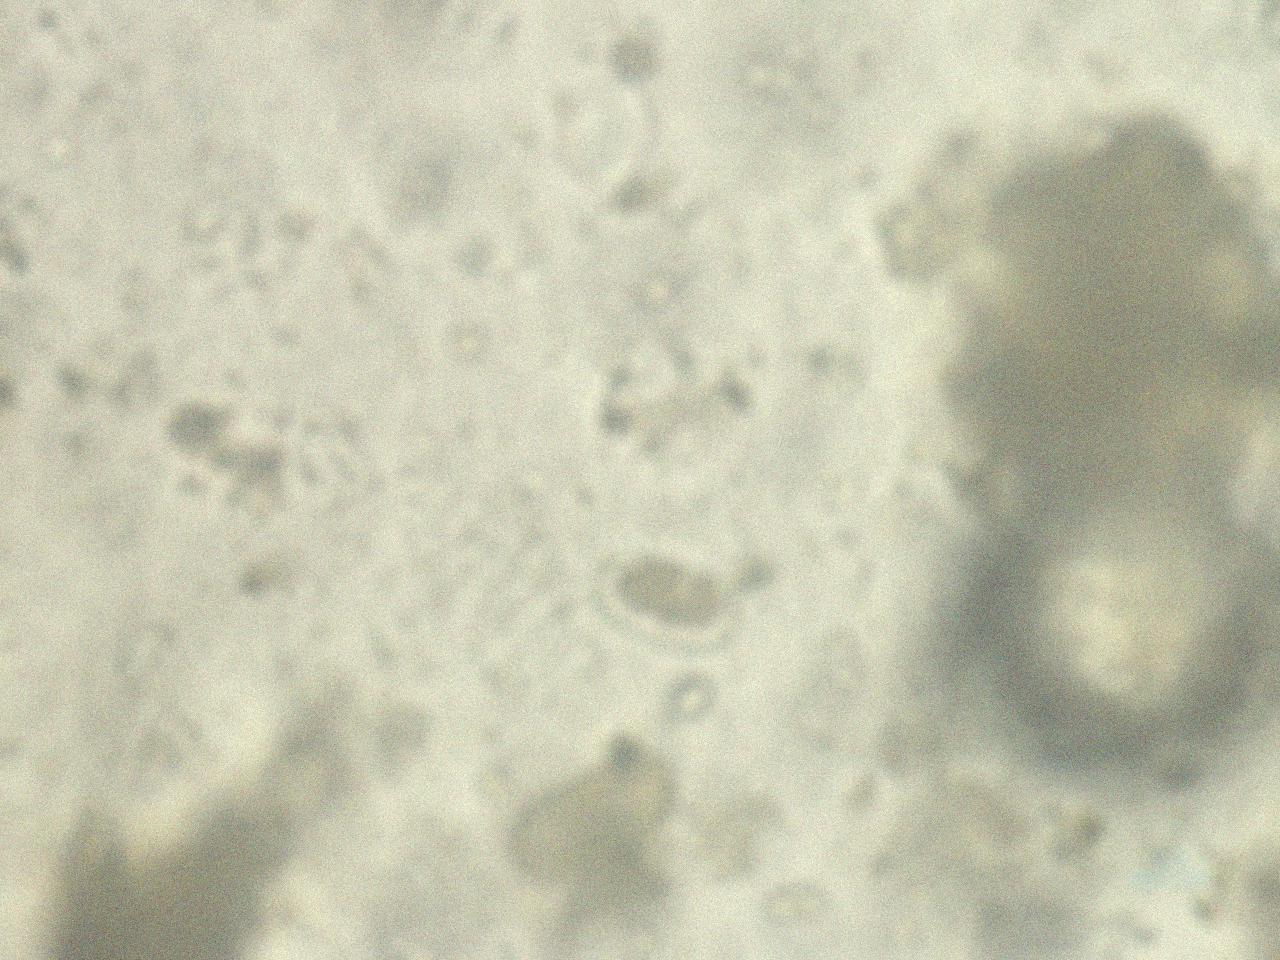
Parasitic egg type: Capillaria philippinensis